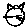
Label: cat